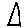
Label: triangle